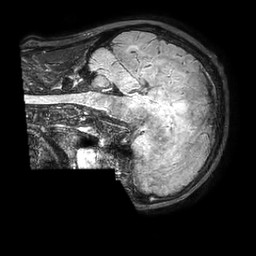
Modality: FLAIR
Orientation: sagittal
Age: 67
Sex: male
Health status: ill
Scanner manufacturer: philips
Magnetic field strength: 3 T
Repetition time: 4.8 s
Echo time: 0.34 s